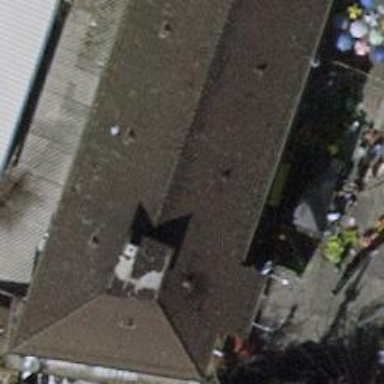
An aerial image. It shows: Nightclub.